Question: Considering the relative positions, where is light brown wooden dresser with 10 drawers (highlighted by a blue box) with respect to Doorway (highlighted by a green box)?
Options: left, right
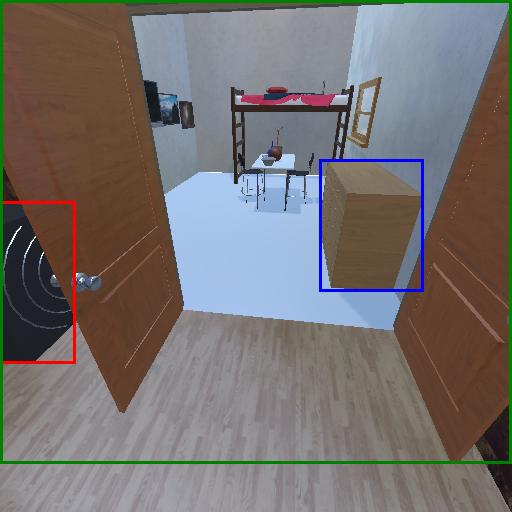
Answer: left